Aerial crown-view tile of a tropical tree (Barro Colorado Island, Panama), acquired 20250317:
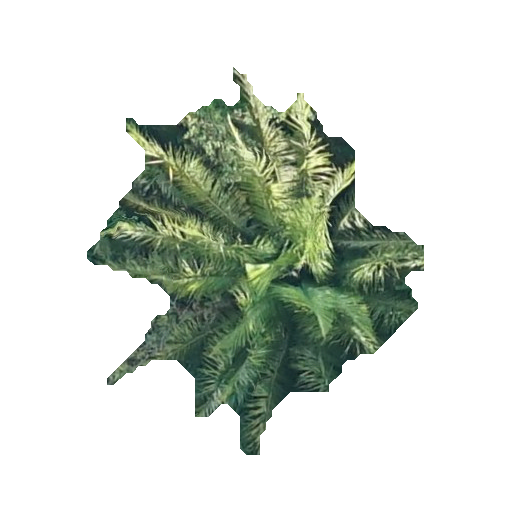
Species: Oenocarpus mapora
GBIF accepted scientific name: Oenocarpus mapora
Crown area: 102.024 m²